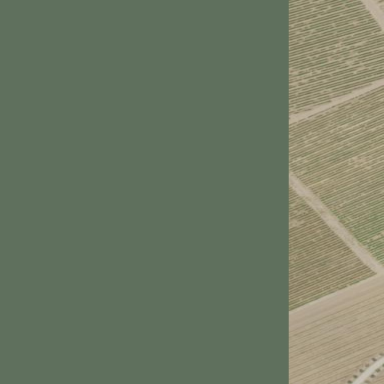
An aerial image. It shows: Vineyard growing grapes.